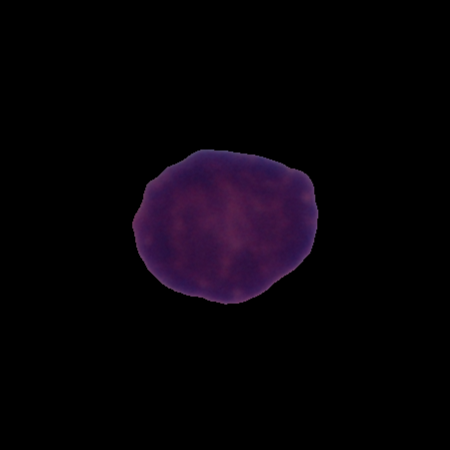
Label: healthy